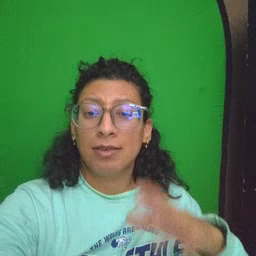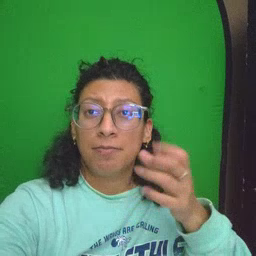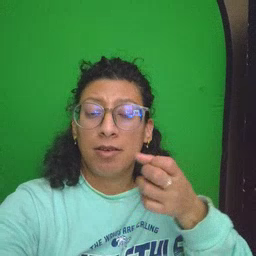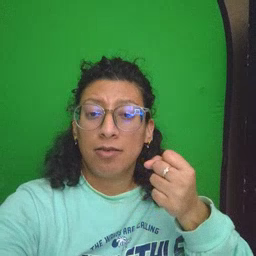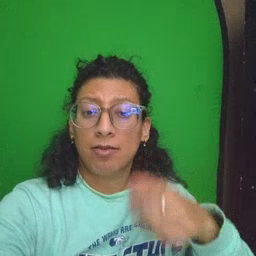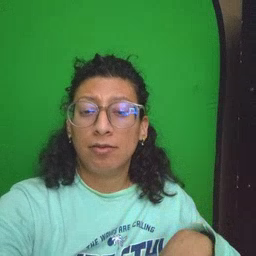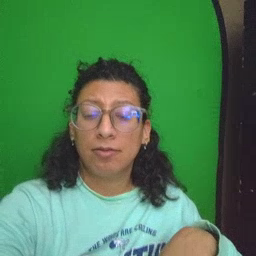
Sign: milk